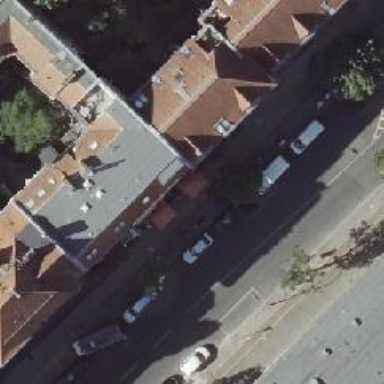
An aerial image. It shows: Cafe.